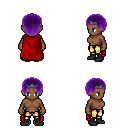
a pixel art fantasy rpg character, female body template, human, dark skin, red cape, gold greaves, purple plain hairstyle, iron tiara, black shoes, four views (front, back, left, right), 2x2 character sprite sheet, small pixel art, hard edges, no anti-aliasing